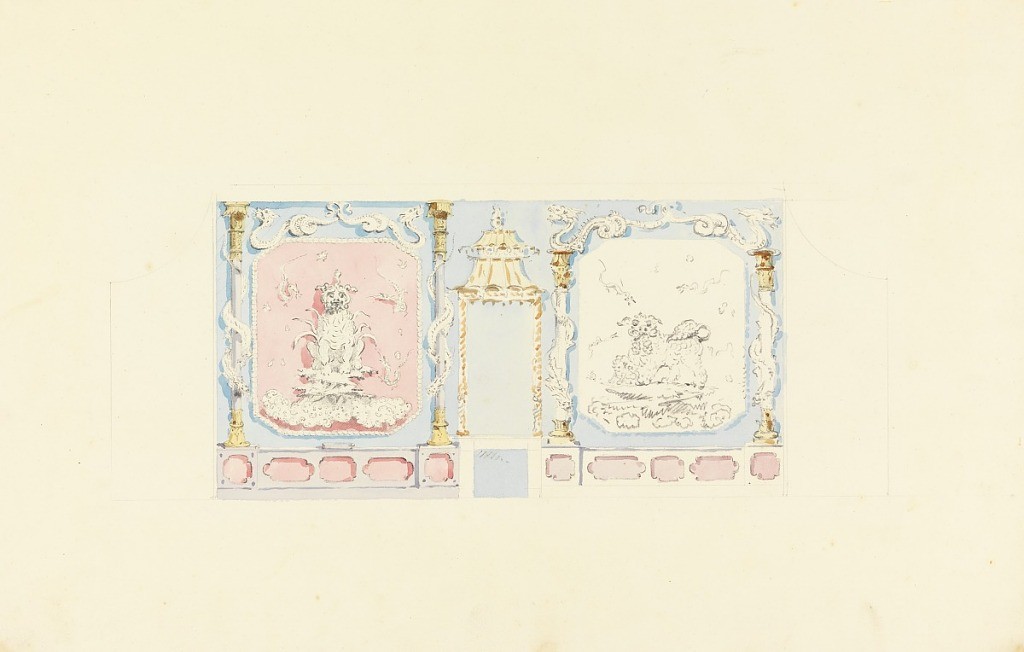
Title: Proposed Design for the West Wall of the Music Room, Royal Pavilion, Brighton
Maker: Frederick Crace, English, 1779–1859
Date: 1817
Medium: Brush and watercolor, graphite on paper
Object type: Drawing
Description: Horizontal rectangle. Design for the Royal Pavilion, Brighton. Elevation of the west wall, with two large painted panels of Chinese lions flanking the fireplace. The panels are, in turn, flanked by columns entwined by serpents. Other detail and section of wall are sketched in or indicated by outline, in graphite.